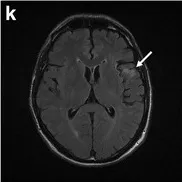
The old insular lesion. Indicated with arrows.
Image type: radiology (mri)